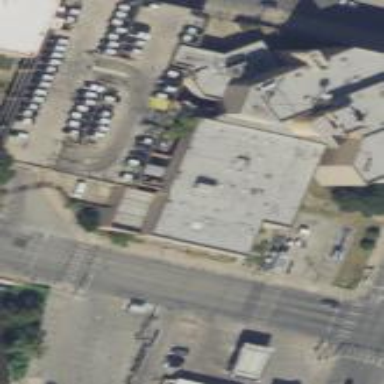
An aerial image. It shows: Police building.